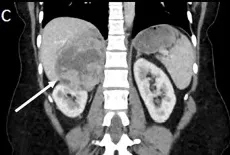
(A, B) A large heterogeneously enhancing mass was suspected to arise from the upper pole of the right kidney; a normal right upper renal pole could not be appreciated separate to the mass.
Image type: radiology (ct)